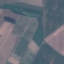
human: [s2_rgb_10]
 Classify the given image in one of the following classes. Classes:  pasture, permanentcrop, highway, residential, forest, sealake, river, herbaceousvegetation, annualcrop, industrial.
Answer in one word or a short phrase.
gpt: AnnualCrop